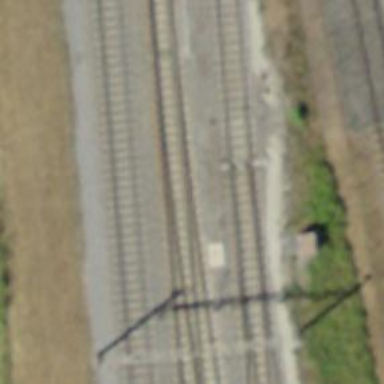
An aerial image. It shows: Railway switch.